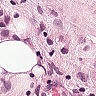
Metastatic tissue present: yes